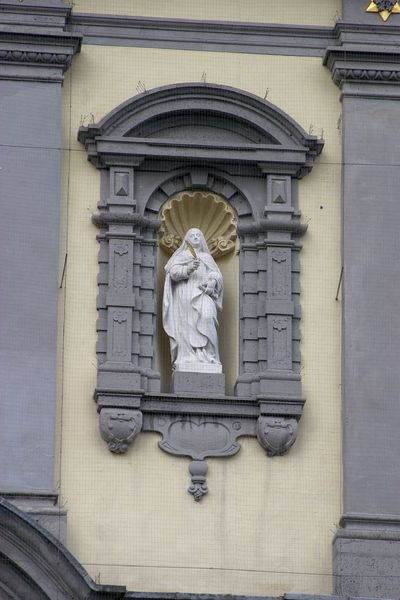
Titel: St. Maria vom Frieden
Künstler: Karl von St. Joseph
Standort: Köln, Vor den Siebenburgen 6-10 (EU - D - NRW)
Schlagwörter: blau, feder, weiß, gelb, frau, grau, marmor, säulen, haus, architektur, barock, rahmen, stehen, figur, skulptur, statue, bogen, fassade, stuck, plastik, nische, hauswand, heilige, muschel, niesche, wien, heilig, maria, madonna, eierstab, lisenen, aussenfassade, aussenwand, nischenfigur, kirschenwand, s-ulen, eierstag, raqhmen, einstellen